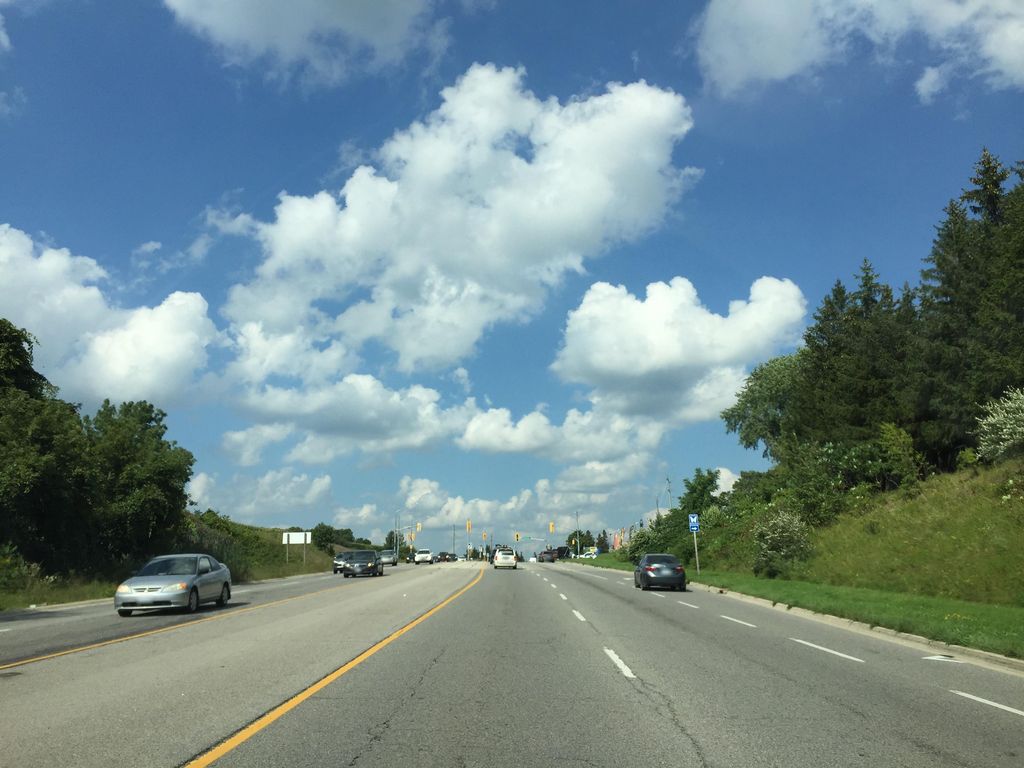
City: kitchener-waterloo